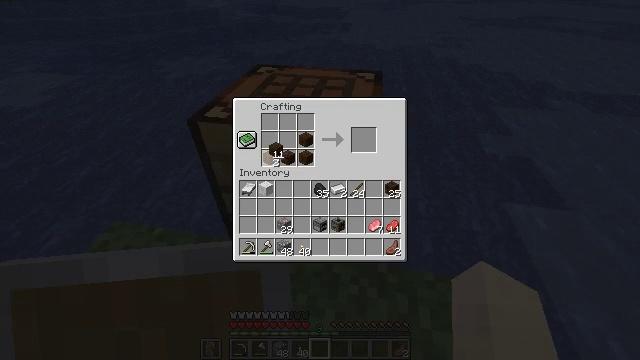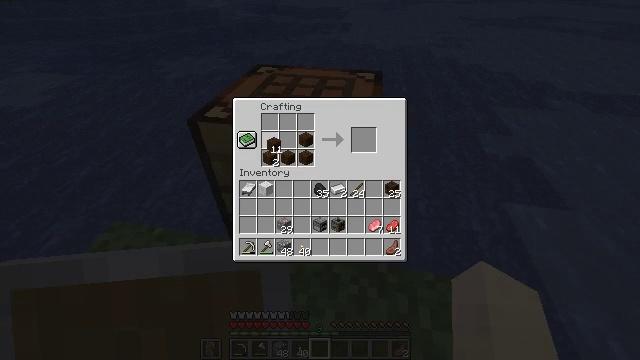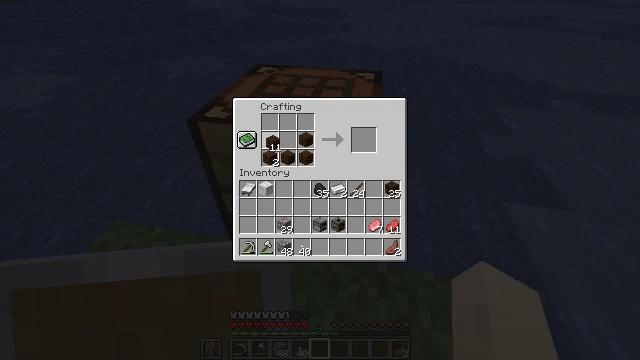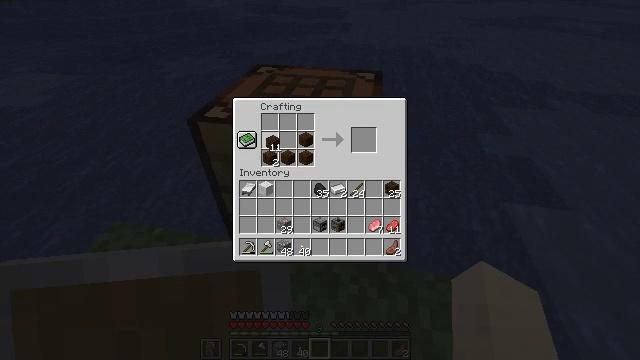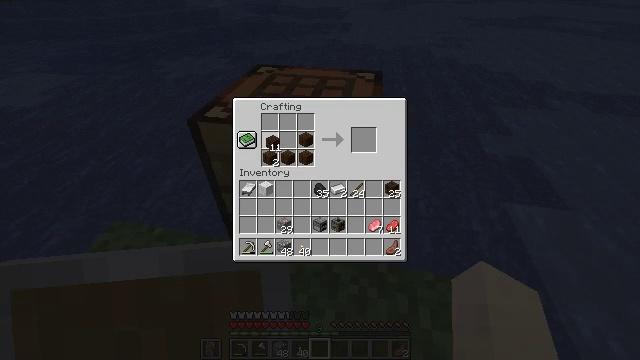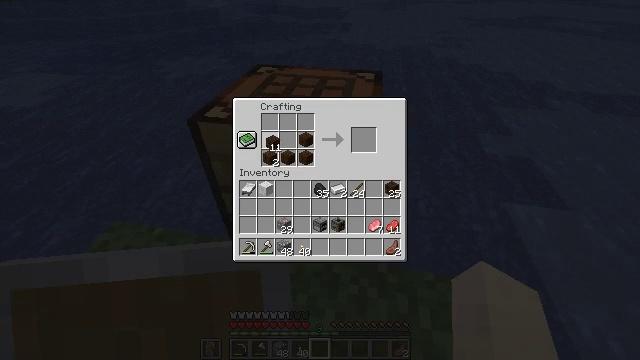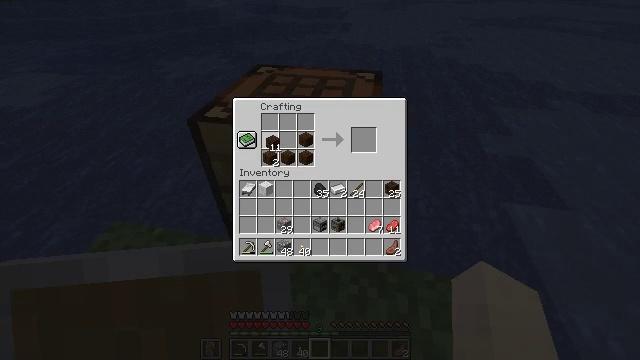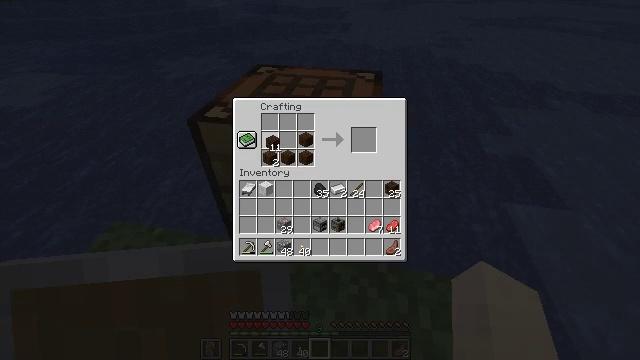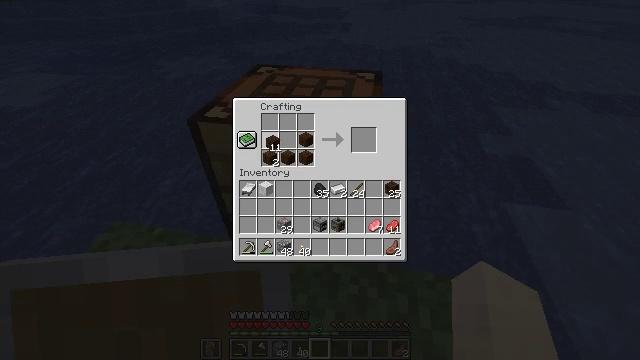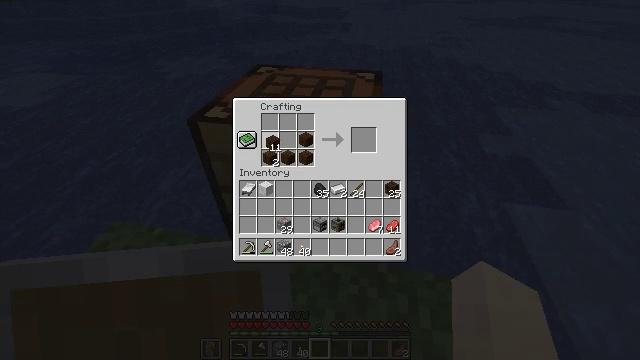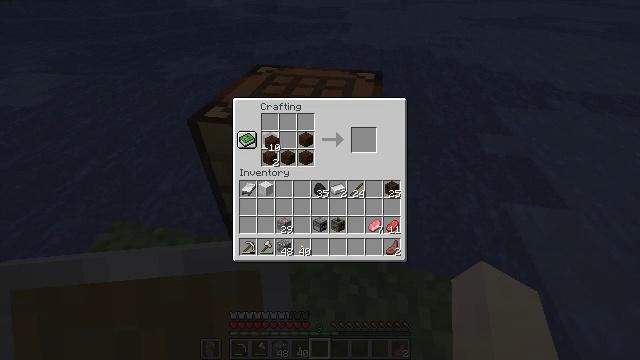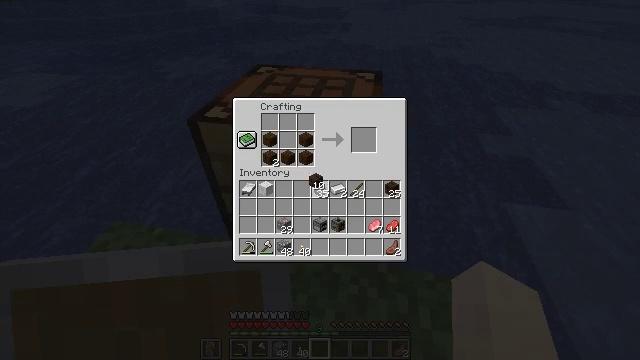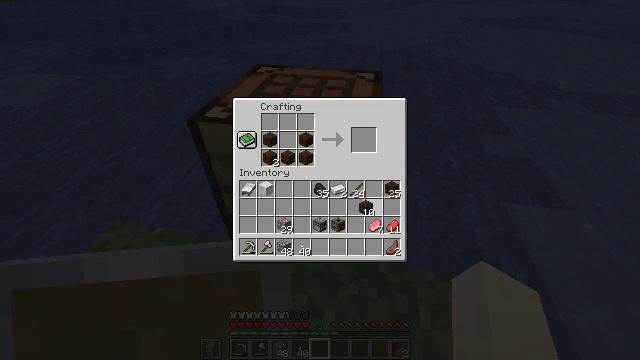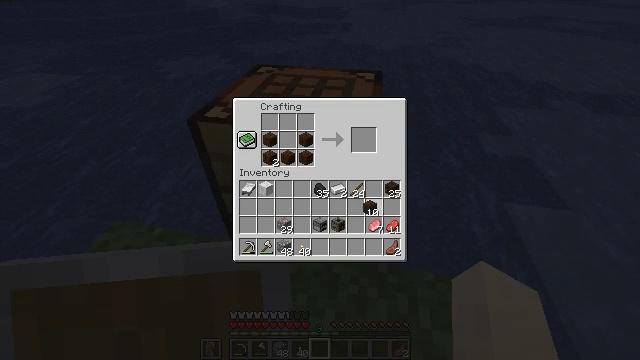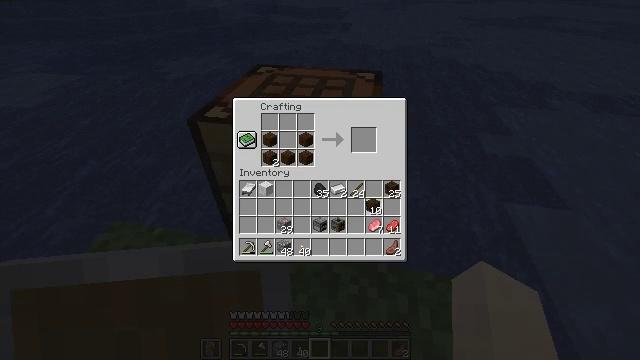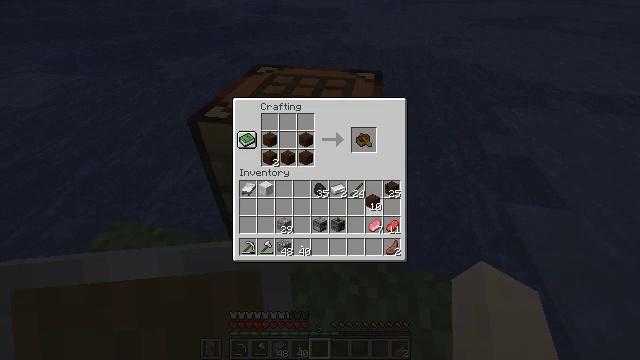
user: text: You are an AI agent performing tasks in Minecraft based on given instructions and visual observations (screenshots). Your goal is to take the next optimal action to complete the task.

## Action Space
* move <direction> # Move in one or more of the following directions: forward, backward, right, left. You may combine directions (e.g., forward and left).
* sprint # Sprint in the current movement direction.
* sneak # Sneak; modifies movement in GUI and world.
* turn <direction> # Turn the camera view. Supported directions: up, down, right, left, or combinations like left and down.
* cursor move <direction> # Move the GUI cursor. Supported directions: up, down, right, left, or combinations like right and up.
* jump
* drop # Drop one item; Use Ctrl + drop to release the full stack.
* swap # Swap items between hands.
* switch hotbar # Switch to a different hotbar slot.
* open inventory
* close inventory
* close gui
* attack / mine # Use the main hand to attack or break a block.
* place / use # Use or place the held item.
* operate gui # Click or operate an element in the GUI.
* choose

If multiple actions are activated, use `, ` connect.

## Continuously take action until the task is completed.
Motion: motion action
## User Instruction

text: Make a dark oak boat at the crafting table.
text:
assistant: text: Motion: no_op
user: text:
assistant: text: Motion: no_op
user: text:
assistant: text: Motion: no_op
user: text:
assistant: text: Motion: no_op
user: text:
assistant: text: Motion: no_op
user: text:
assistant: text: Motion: no_op
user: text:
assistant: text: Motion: no_op
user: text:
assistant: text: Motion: choose
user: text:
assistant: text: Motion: choose
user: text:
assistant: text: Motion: no_op
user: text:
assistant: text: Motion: cursor move right and down
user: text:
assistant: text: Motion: cursor move right and down
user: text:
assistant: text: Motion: no_op
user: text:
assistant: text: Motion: no_op
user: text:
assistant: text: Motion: no_op
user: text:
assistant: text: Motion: no_op
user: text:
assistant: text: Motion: no_op
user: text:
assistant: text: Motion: no_op
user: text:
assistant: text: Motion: no_op
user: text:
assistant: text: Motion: operate gui
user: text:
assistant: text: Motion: operate gui
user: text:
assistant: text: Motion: no_op
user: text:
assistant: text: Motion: sneak
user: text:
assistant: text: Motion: sneak, cursor move left and up
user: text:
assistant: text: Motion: sneak, cursor move up
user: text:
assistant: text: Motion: sneak
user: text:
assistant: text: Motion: sneak
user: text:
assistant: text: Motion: sneak
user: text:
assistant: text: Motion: sneak
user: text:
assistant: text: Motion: sneak, operate gui